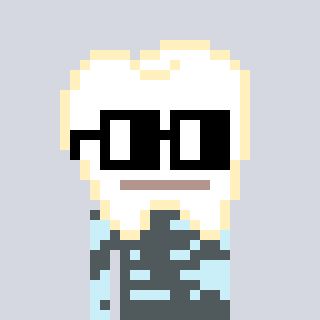
a pixel art character with square black glasses, a tooth-shaped head and a cold-colored body on a cool background